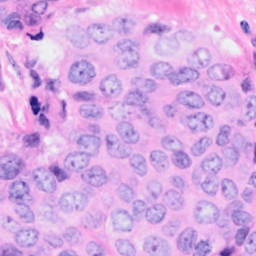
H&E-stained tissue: Breast